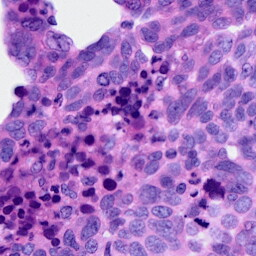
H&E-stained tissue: Ovarian